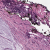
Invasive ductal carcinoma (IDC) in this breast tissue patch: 1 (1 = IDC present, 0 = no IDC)